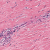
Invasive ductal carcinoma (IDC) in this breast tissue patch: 0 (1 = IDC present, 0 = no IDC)